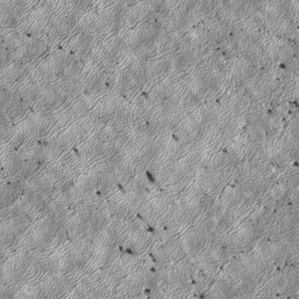
Label: frost